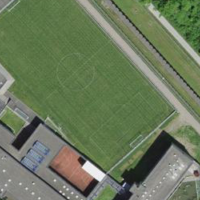
EUNIS habitat code: 55
Species observed at this site:
Cercopis vulnerata